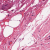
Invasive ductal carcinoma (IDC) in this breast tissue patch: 0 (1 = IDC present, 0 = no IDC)